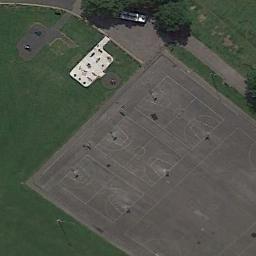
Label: basketball_court